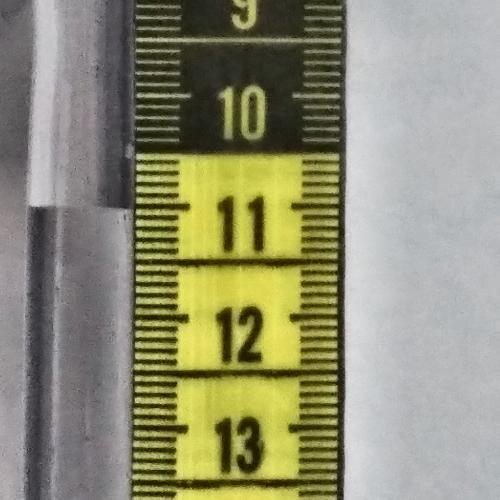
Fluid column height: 11.0 cm